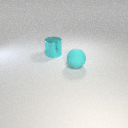
large cyan metal cylinder to the left of large cyan rubber sphere